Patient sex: F
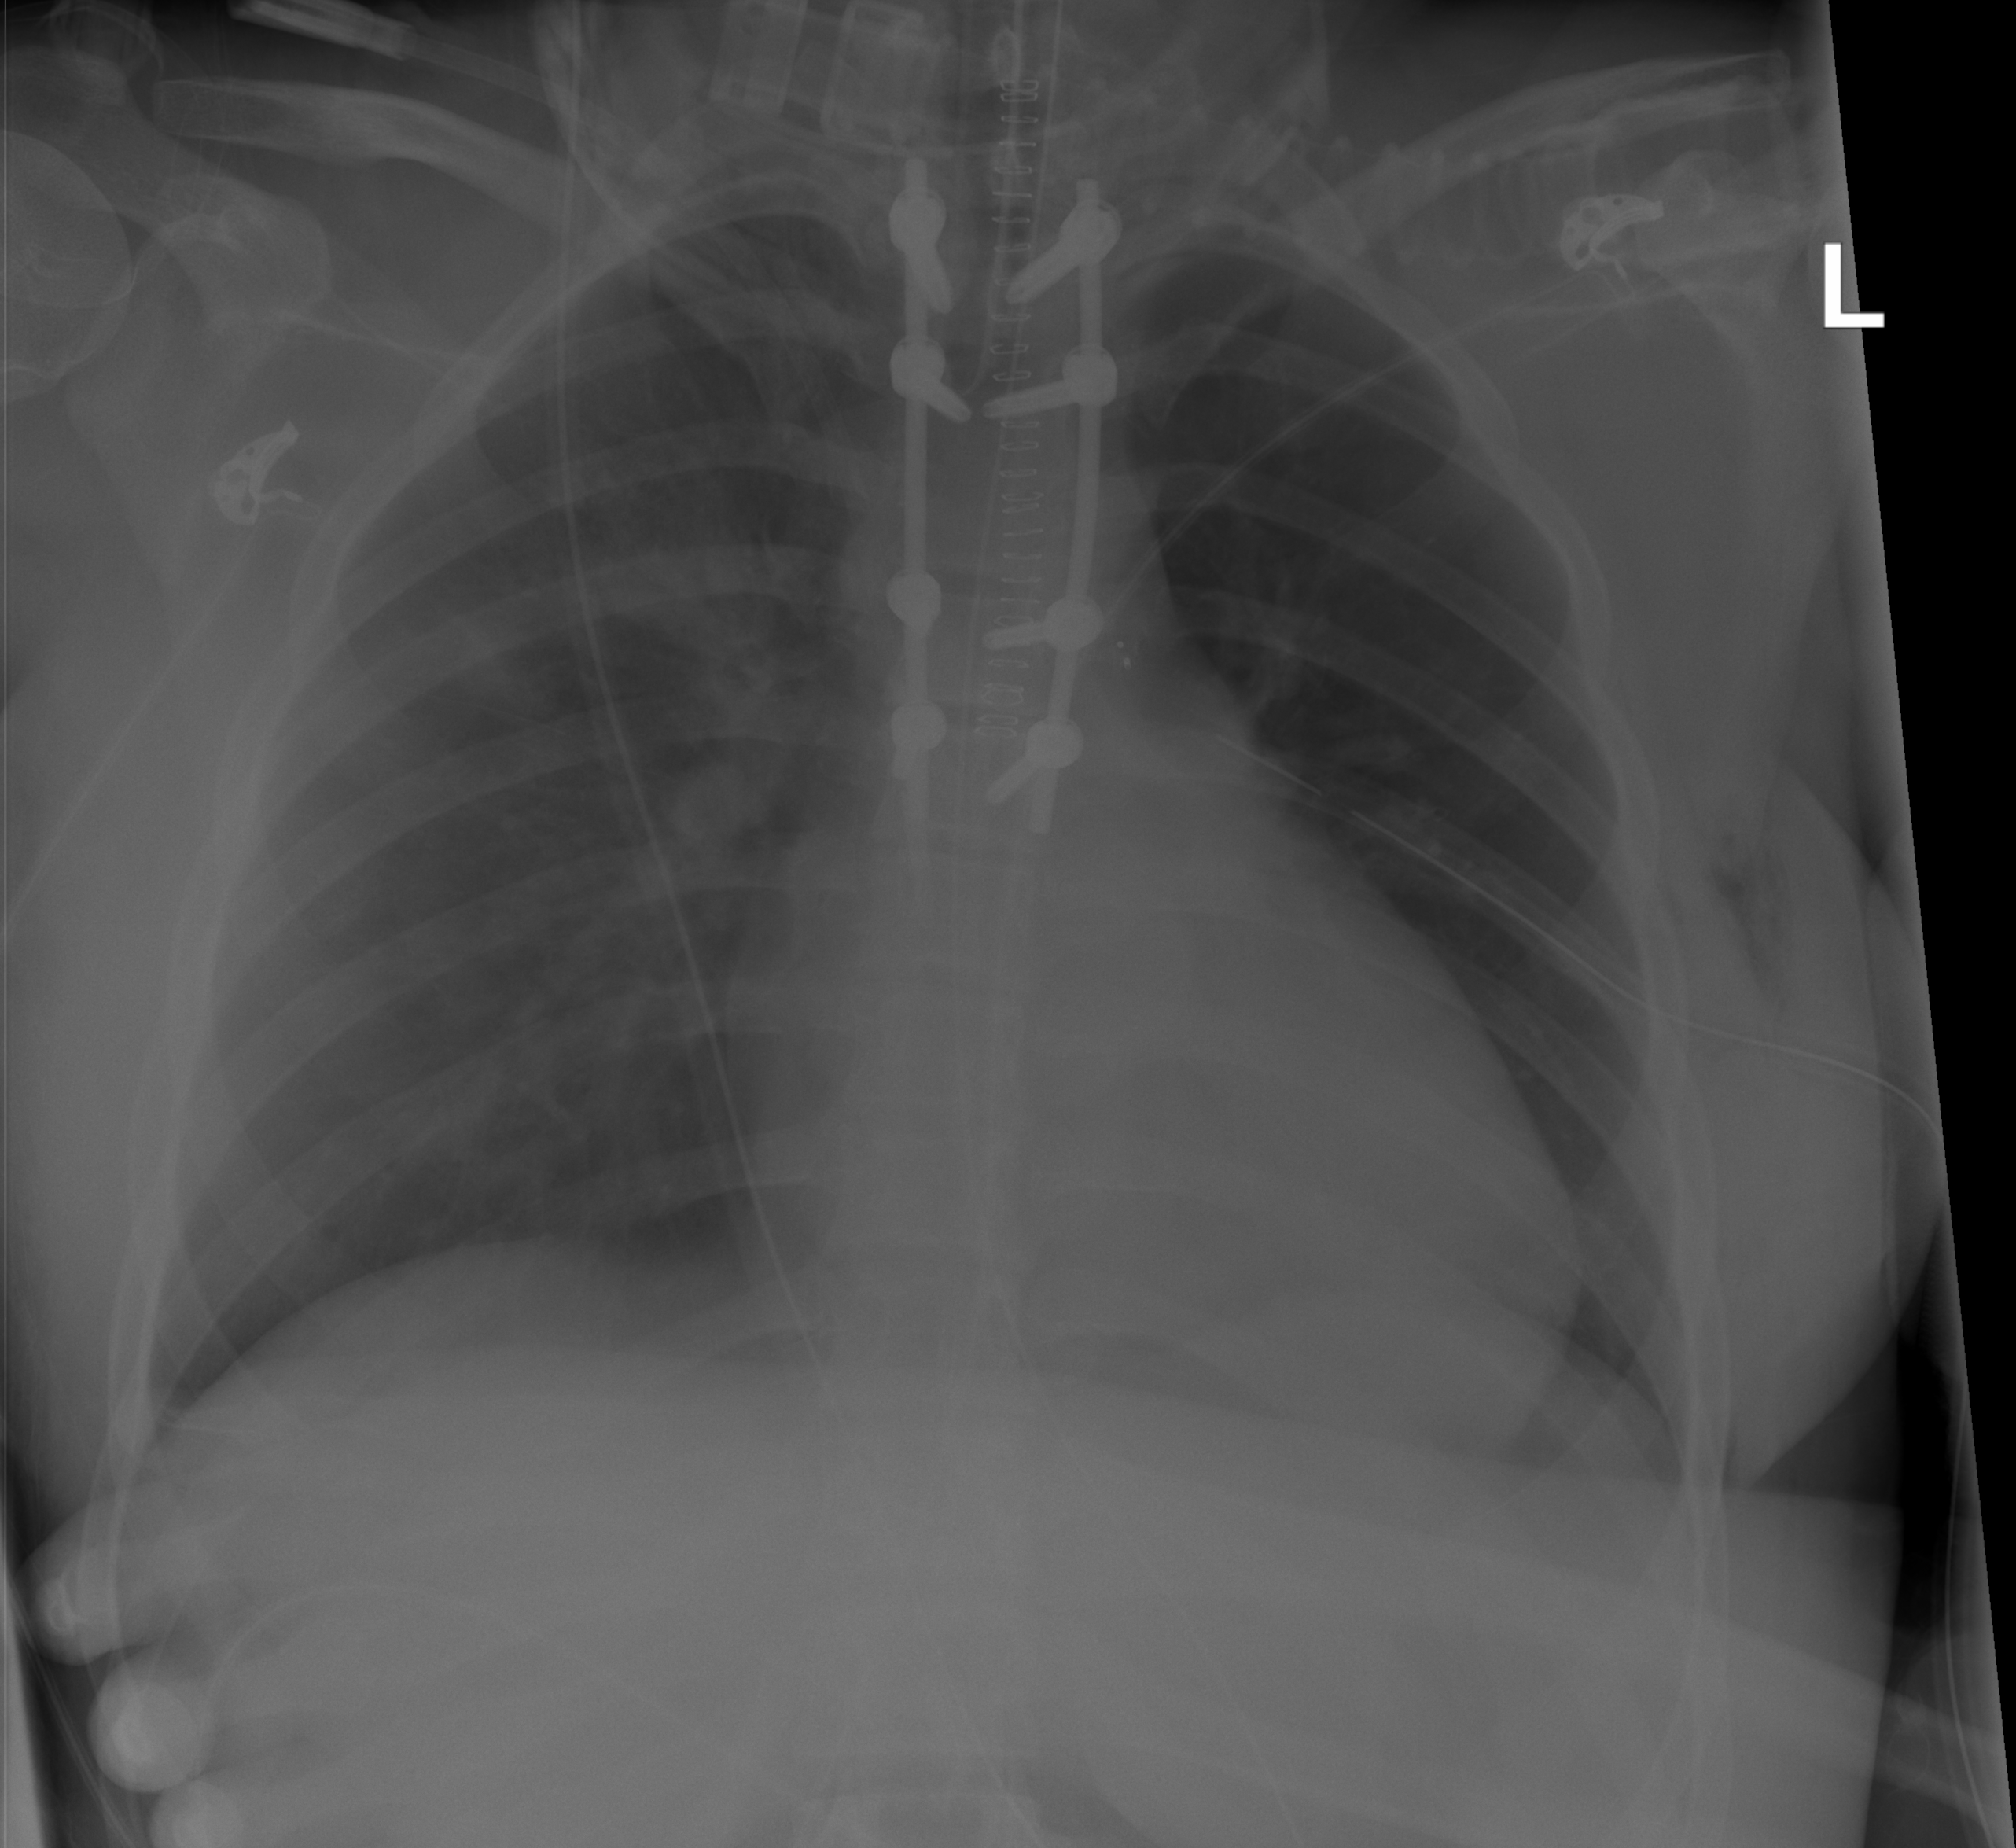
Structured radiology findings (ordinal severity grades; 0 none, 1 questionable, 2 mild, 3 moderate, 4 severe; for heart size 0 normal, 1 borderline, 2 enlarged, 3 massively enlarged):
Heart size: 2
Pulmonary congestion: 0
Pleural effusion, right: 0
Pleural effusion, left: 2
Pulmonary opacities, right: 2
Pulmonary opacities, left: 0
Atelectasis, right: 2
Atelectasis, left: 2